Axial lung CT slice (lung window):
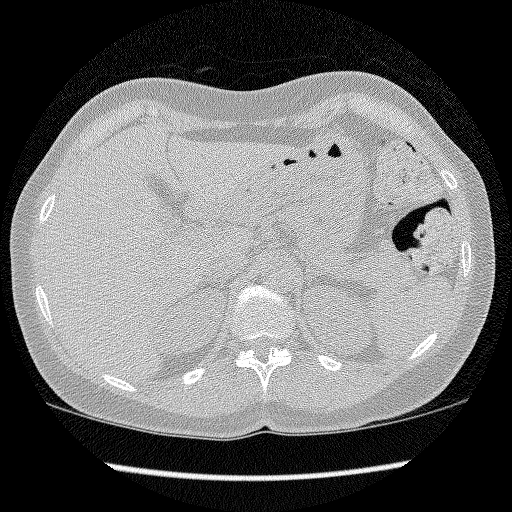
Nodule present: no